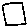
Label: square